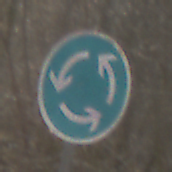
Verkehrszeichen: Kreisverkehr
Umgebung: Outdoor, Nature
Tageszeit: MorningAfternoon
Wetter: Clear
Licht: Natural
Jahreszeit: Winter
Kontrast: HighContrast